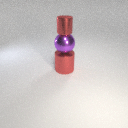
small red metal cylinder above large red metal cylinder